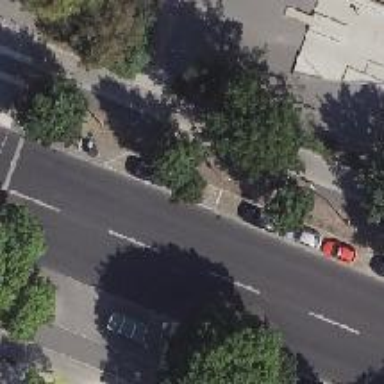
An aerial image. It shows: Parking available on the street side.